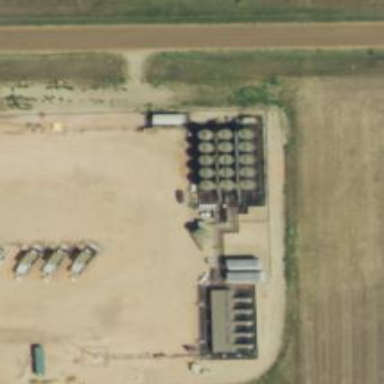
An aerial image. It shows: Storage tank with man-made structure.